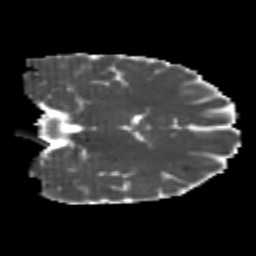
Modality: MD
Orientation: coronal
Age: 24
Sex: male
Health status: healthy
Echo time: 0.074 s